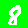
Digit: 8